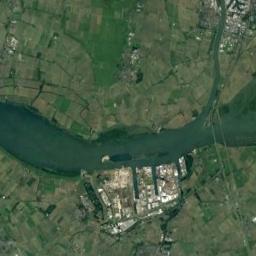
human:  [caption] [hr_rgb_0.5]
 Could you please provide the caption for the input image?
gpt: There are many trees around the river .

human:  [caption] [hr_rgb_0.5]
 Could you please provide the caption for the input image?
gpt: The river goes through farmland and houses .

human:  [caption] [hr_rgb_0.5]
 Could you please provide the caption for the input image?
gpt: The dark green river with a tributary goes through the farmland and a residential area is next to the river .

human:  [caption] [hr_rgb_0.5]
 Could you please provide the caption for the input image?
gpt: A light green river curved like an arc, With tributaries on the river bank, Green and tan mixed fields and green spaces, And large buildings .

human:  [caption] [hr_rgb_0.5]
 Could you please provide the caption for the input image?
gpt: There are some buildings and many green farmlands near the river .